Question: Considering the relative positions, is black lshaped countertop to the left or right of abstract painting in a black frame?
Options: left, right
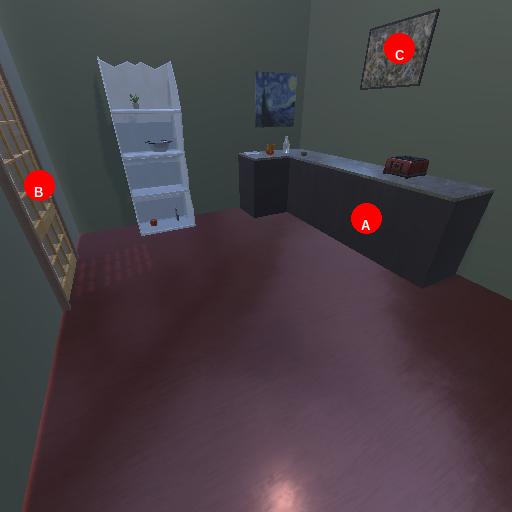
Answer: left